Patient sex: M
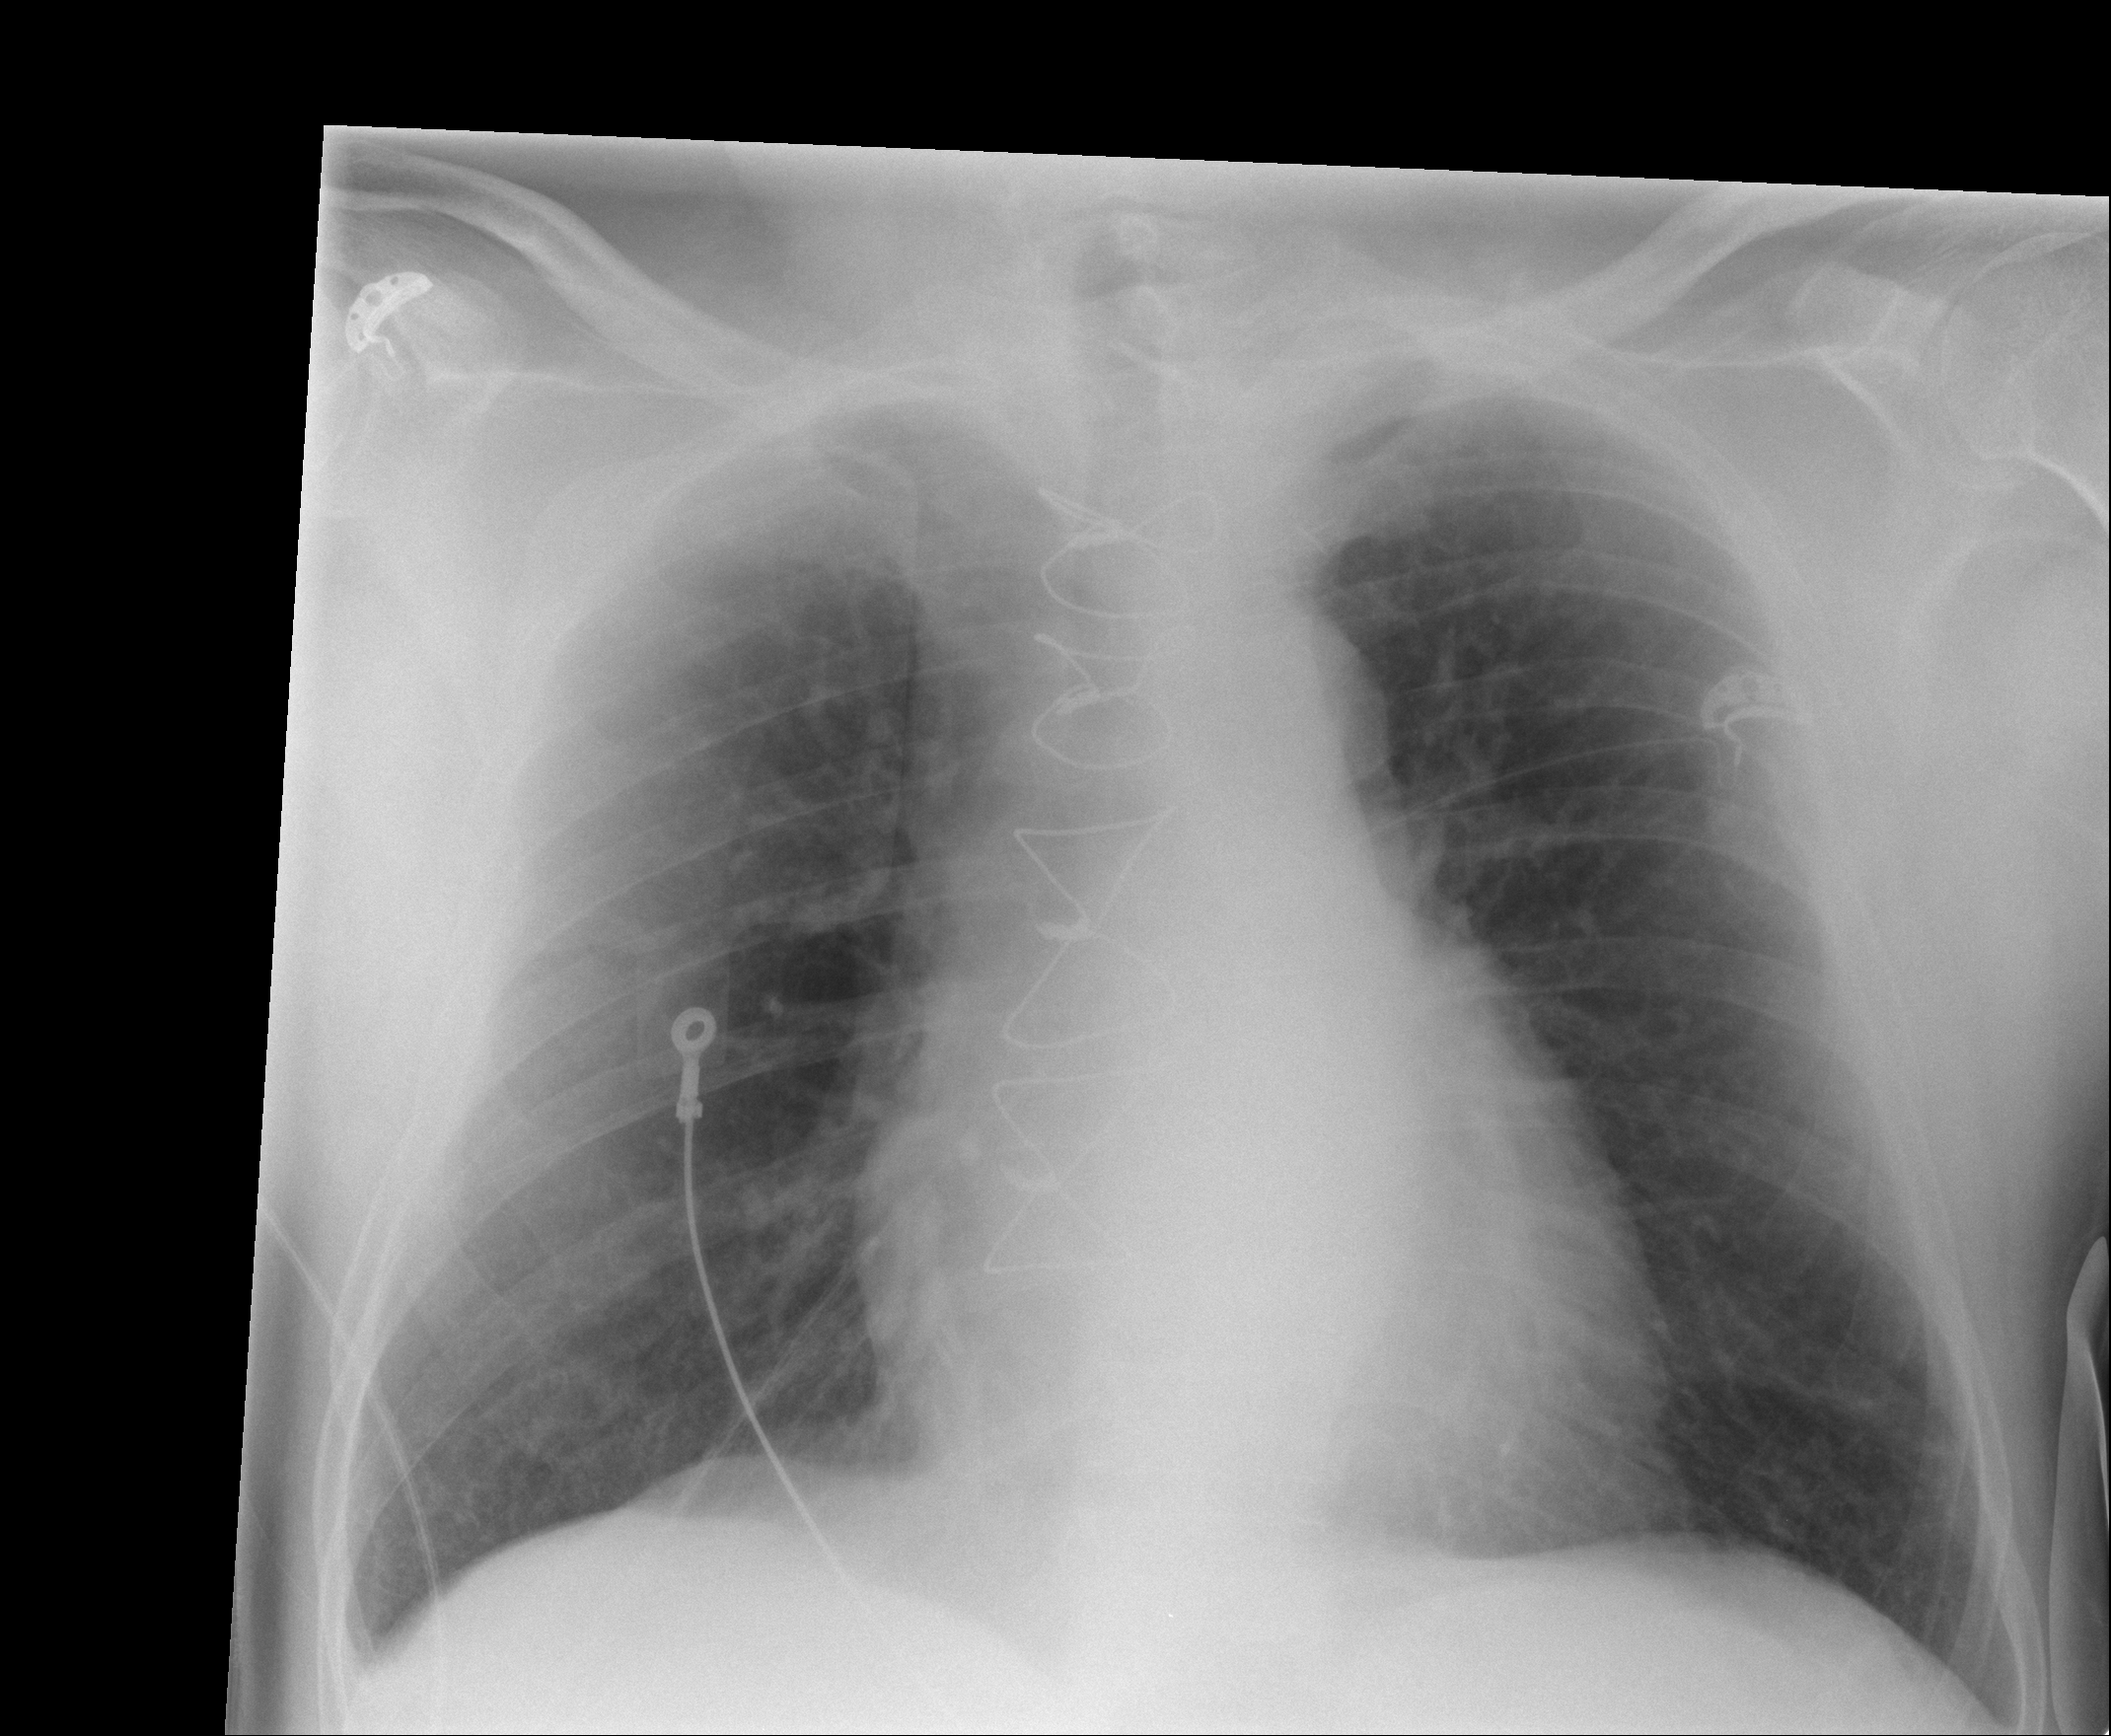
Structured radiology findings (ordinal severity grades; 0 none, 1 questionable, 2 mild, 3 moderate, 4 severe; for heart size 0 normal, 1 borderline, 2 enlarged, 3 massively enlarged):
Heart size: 2
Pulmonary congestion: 2
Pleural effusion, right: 0
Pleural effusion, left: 0
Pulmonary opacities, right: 0
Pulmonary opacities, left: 0
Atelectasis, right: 0
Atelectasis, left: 0